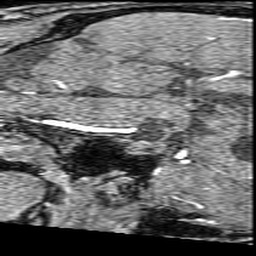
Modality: angio
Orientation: sagittal
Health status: ill
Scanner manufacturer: philips
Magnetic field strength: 3 T
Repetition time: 0.01827 s
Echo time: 0.003394 s